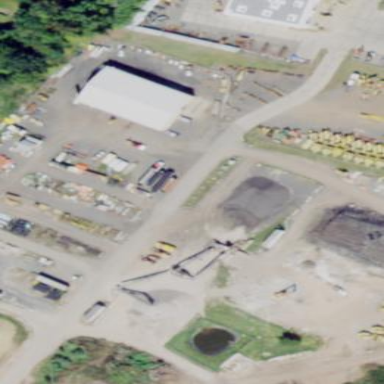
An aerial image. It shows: Industrial area.